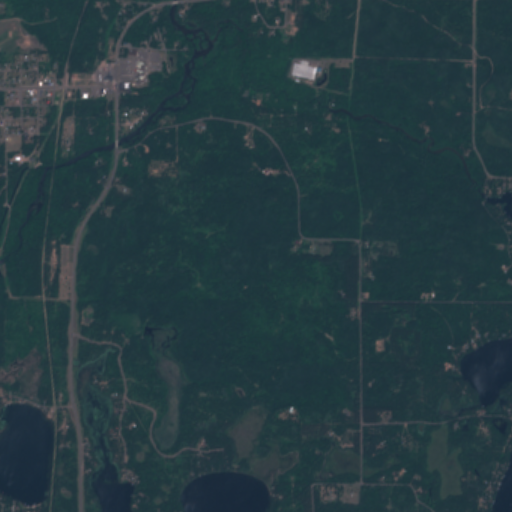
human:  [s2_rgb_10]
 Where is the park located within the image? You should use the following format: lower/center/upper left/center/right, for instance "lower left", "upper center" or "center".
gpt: The park is located in the left of the image.
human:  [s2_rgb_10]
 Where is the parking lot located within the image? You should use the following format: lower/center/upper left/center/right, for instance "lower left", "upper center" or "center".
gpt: The parking lot is located in the upper left of the image.
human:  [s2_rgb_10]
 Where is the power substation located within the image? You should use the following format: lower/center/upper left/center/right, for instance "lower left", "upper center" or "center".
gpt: The power substation is located in the upper left of the image.
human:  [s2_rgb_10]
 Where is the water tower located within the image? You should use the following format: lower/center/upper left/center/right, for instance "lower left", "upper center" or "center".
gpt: The water tower is located in the upper left of the image.
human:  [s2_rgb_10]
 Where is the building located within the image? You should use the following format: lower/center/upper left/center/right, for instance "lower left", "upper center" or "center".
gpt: The building is located in the upper left of the image.
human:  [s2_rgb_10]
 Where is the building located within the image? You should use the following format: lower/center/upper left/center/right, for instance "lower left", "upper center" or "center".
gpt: The building is located in the upper left of the image.
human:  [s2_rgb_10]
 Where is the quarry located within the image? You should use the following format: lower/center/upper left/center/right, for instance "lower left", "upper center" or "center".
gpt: There is no quarry in the image.